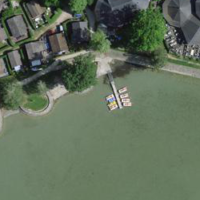
EUNIS habitat code: 14
Species observed at this site:
Chroicocephalus ridibundus
Salix alba
Passer domesticus
Cygnus olor
Fulica atra